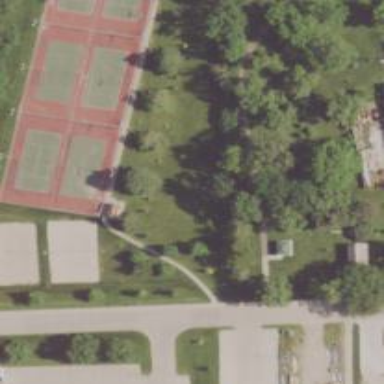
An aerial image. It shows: Disc golf pitch area for leisure land.